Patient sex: M
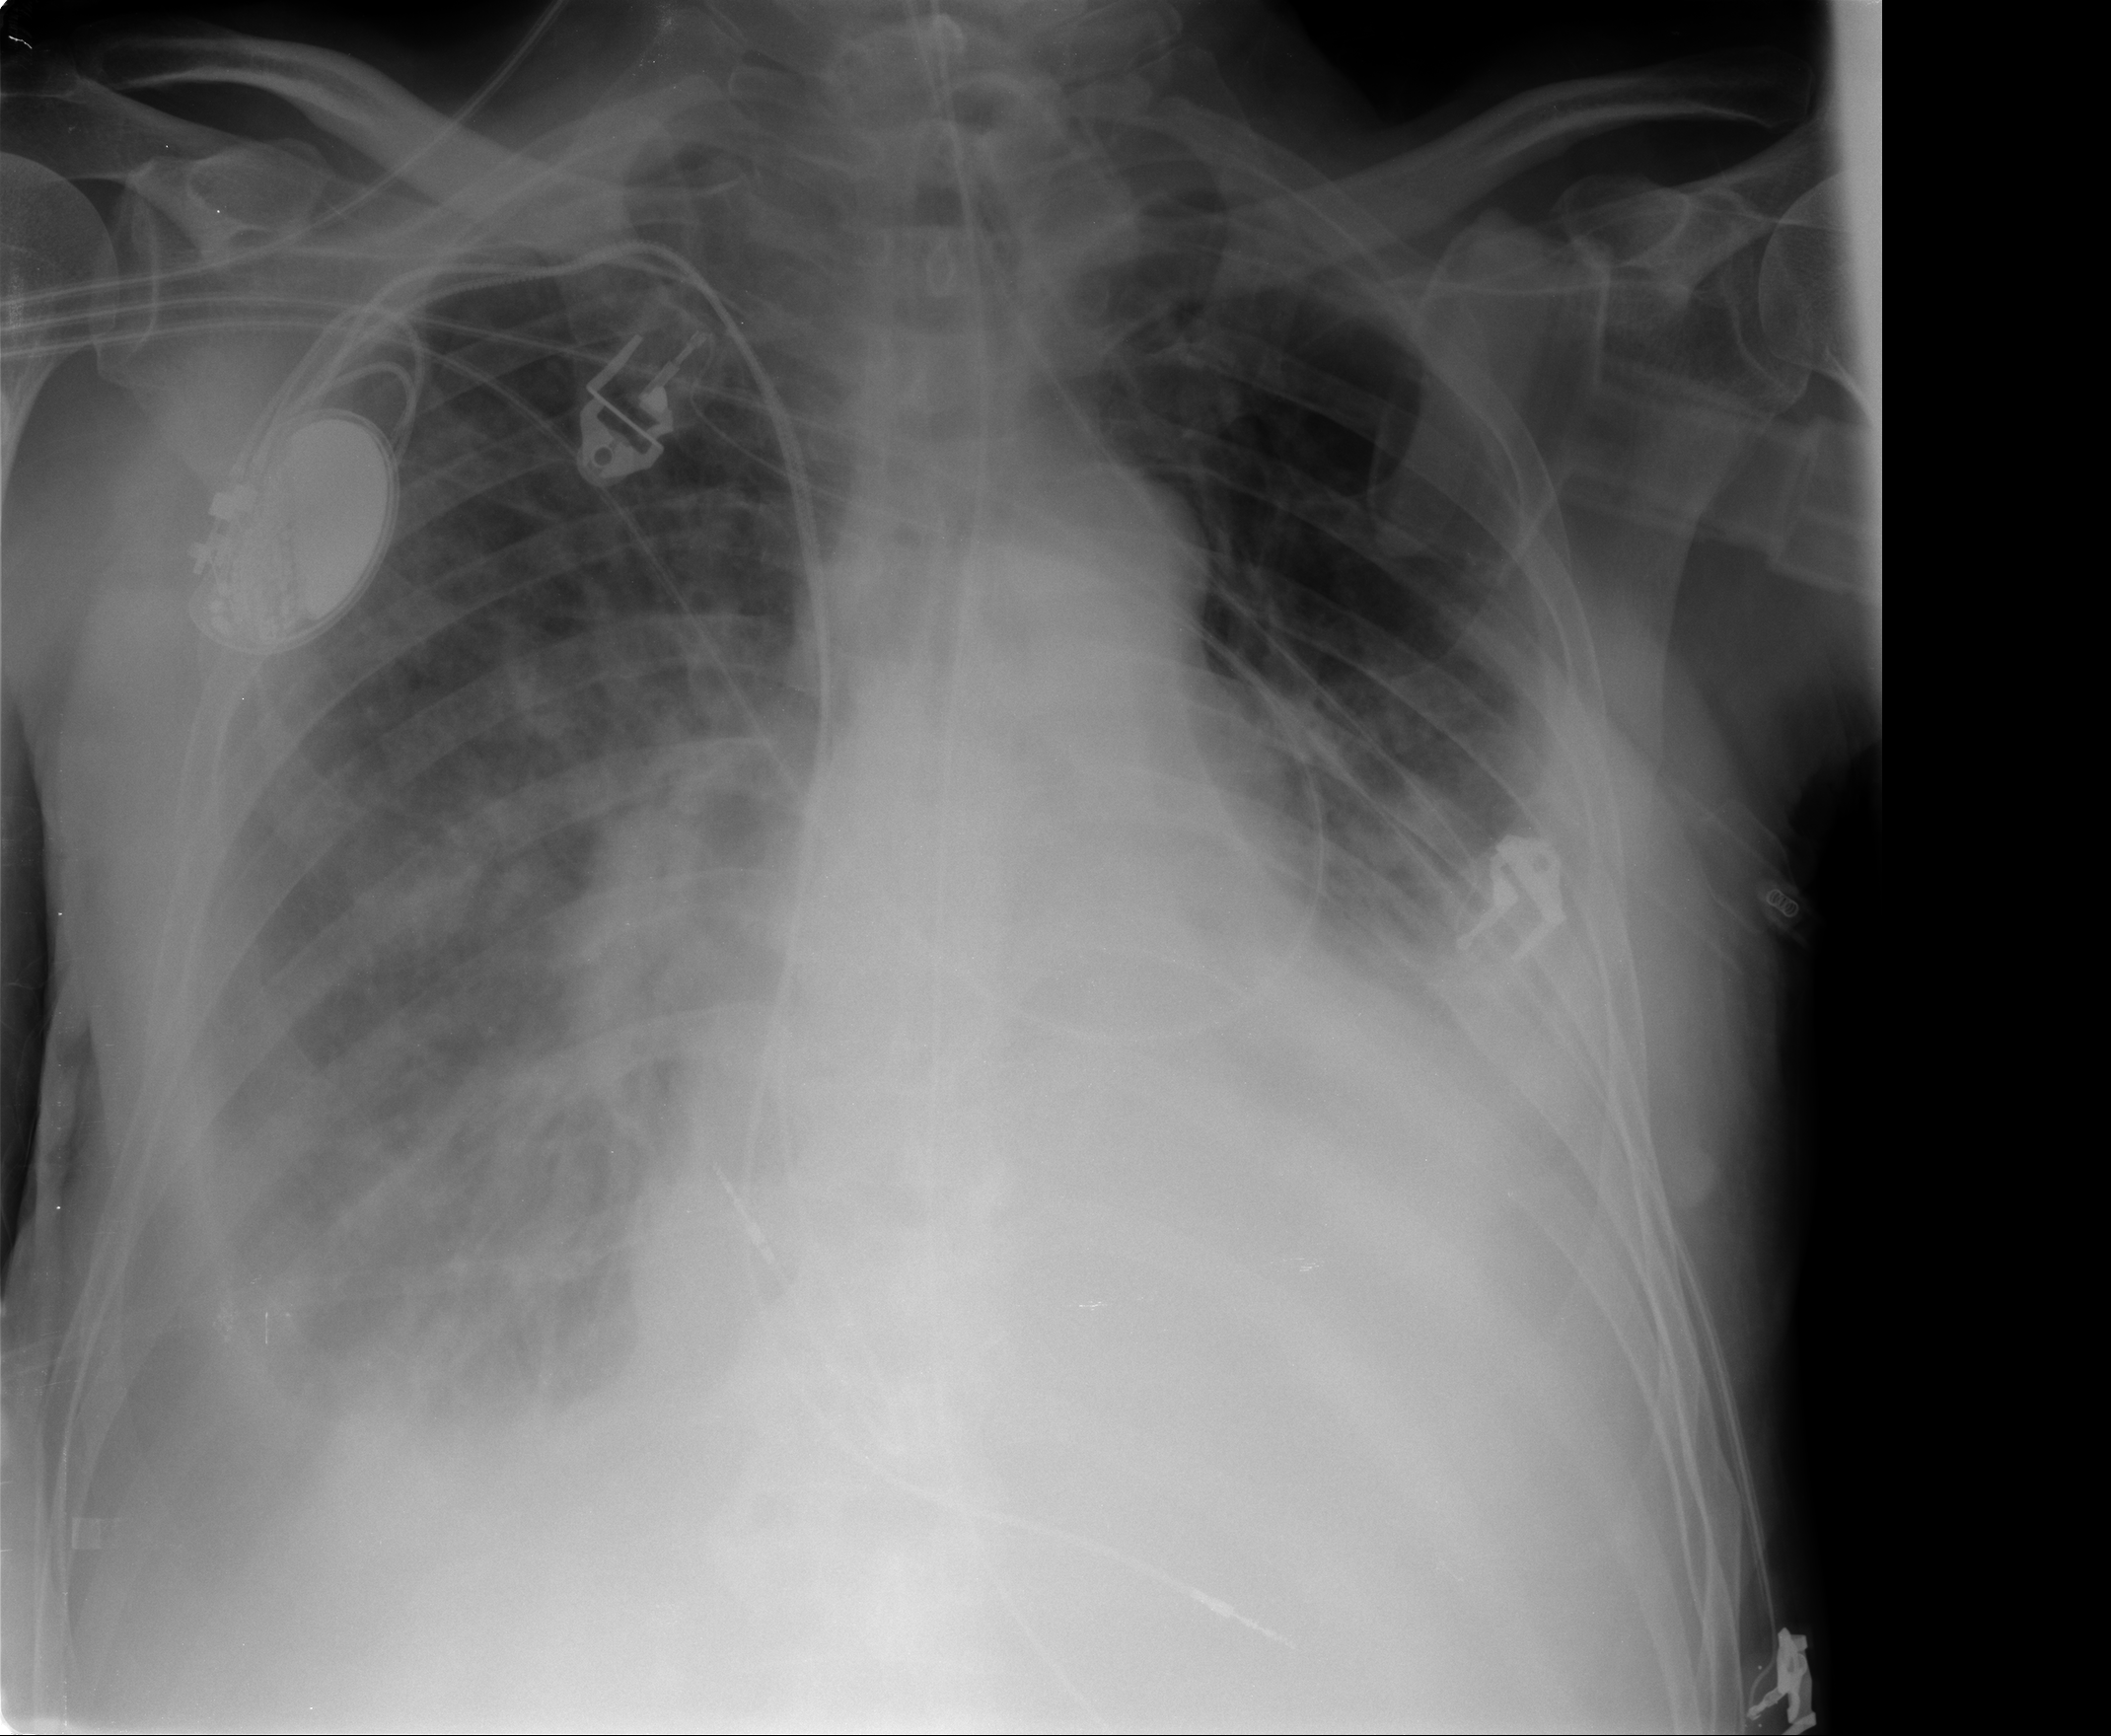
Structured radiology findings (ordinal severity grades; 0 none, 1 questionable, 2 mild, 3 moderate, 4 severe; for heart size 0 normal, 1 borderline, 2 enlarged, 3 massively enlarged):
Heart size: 2
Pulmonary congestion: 2
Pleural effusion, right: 3
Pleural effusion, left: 3
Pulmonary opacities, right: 2
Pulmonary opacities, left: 1
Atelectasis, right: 2
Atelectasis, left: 2